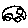
Label: car